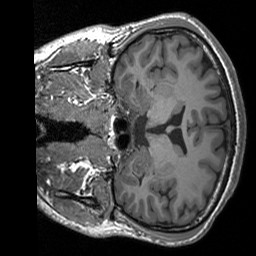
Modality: T1w
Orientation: coronal
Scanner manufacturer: siemens
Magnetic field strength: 3 T
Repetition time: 1.76 s
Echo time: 0.0022 s